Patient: sex M, age 48
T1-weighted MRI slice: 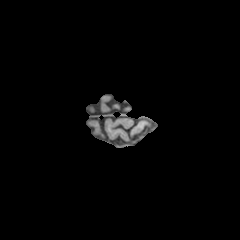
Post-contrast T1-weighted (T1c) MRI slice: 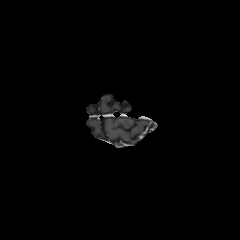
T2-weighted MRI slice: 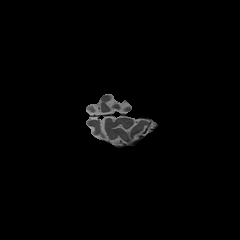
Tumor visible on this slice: no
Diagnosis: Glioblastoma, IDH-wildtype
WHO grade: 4